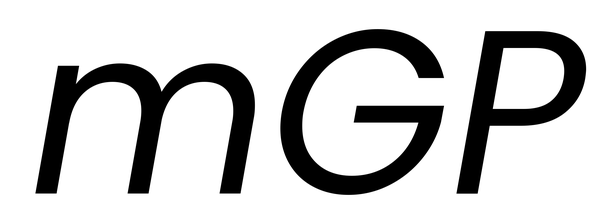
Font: Poppins-Italic